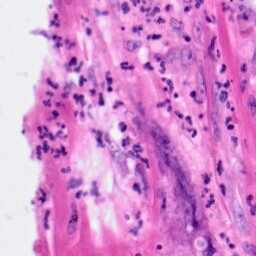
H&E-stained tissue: Pancreatic